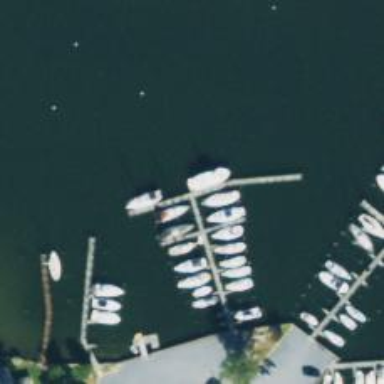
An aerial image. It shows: Man-made pier.